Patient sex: F
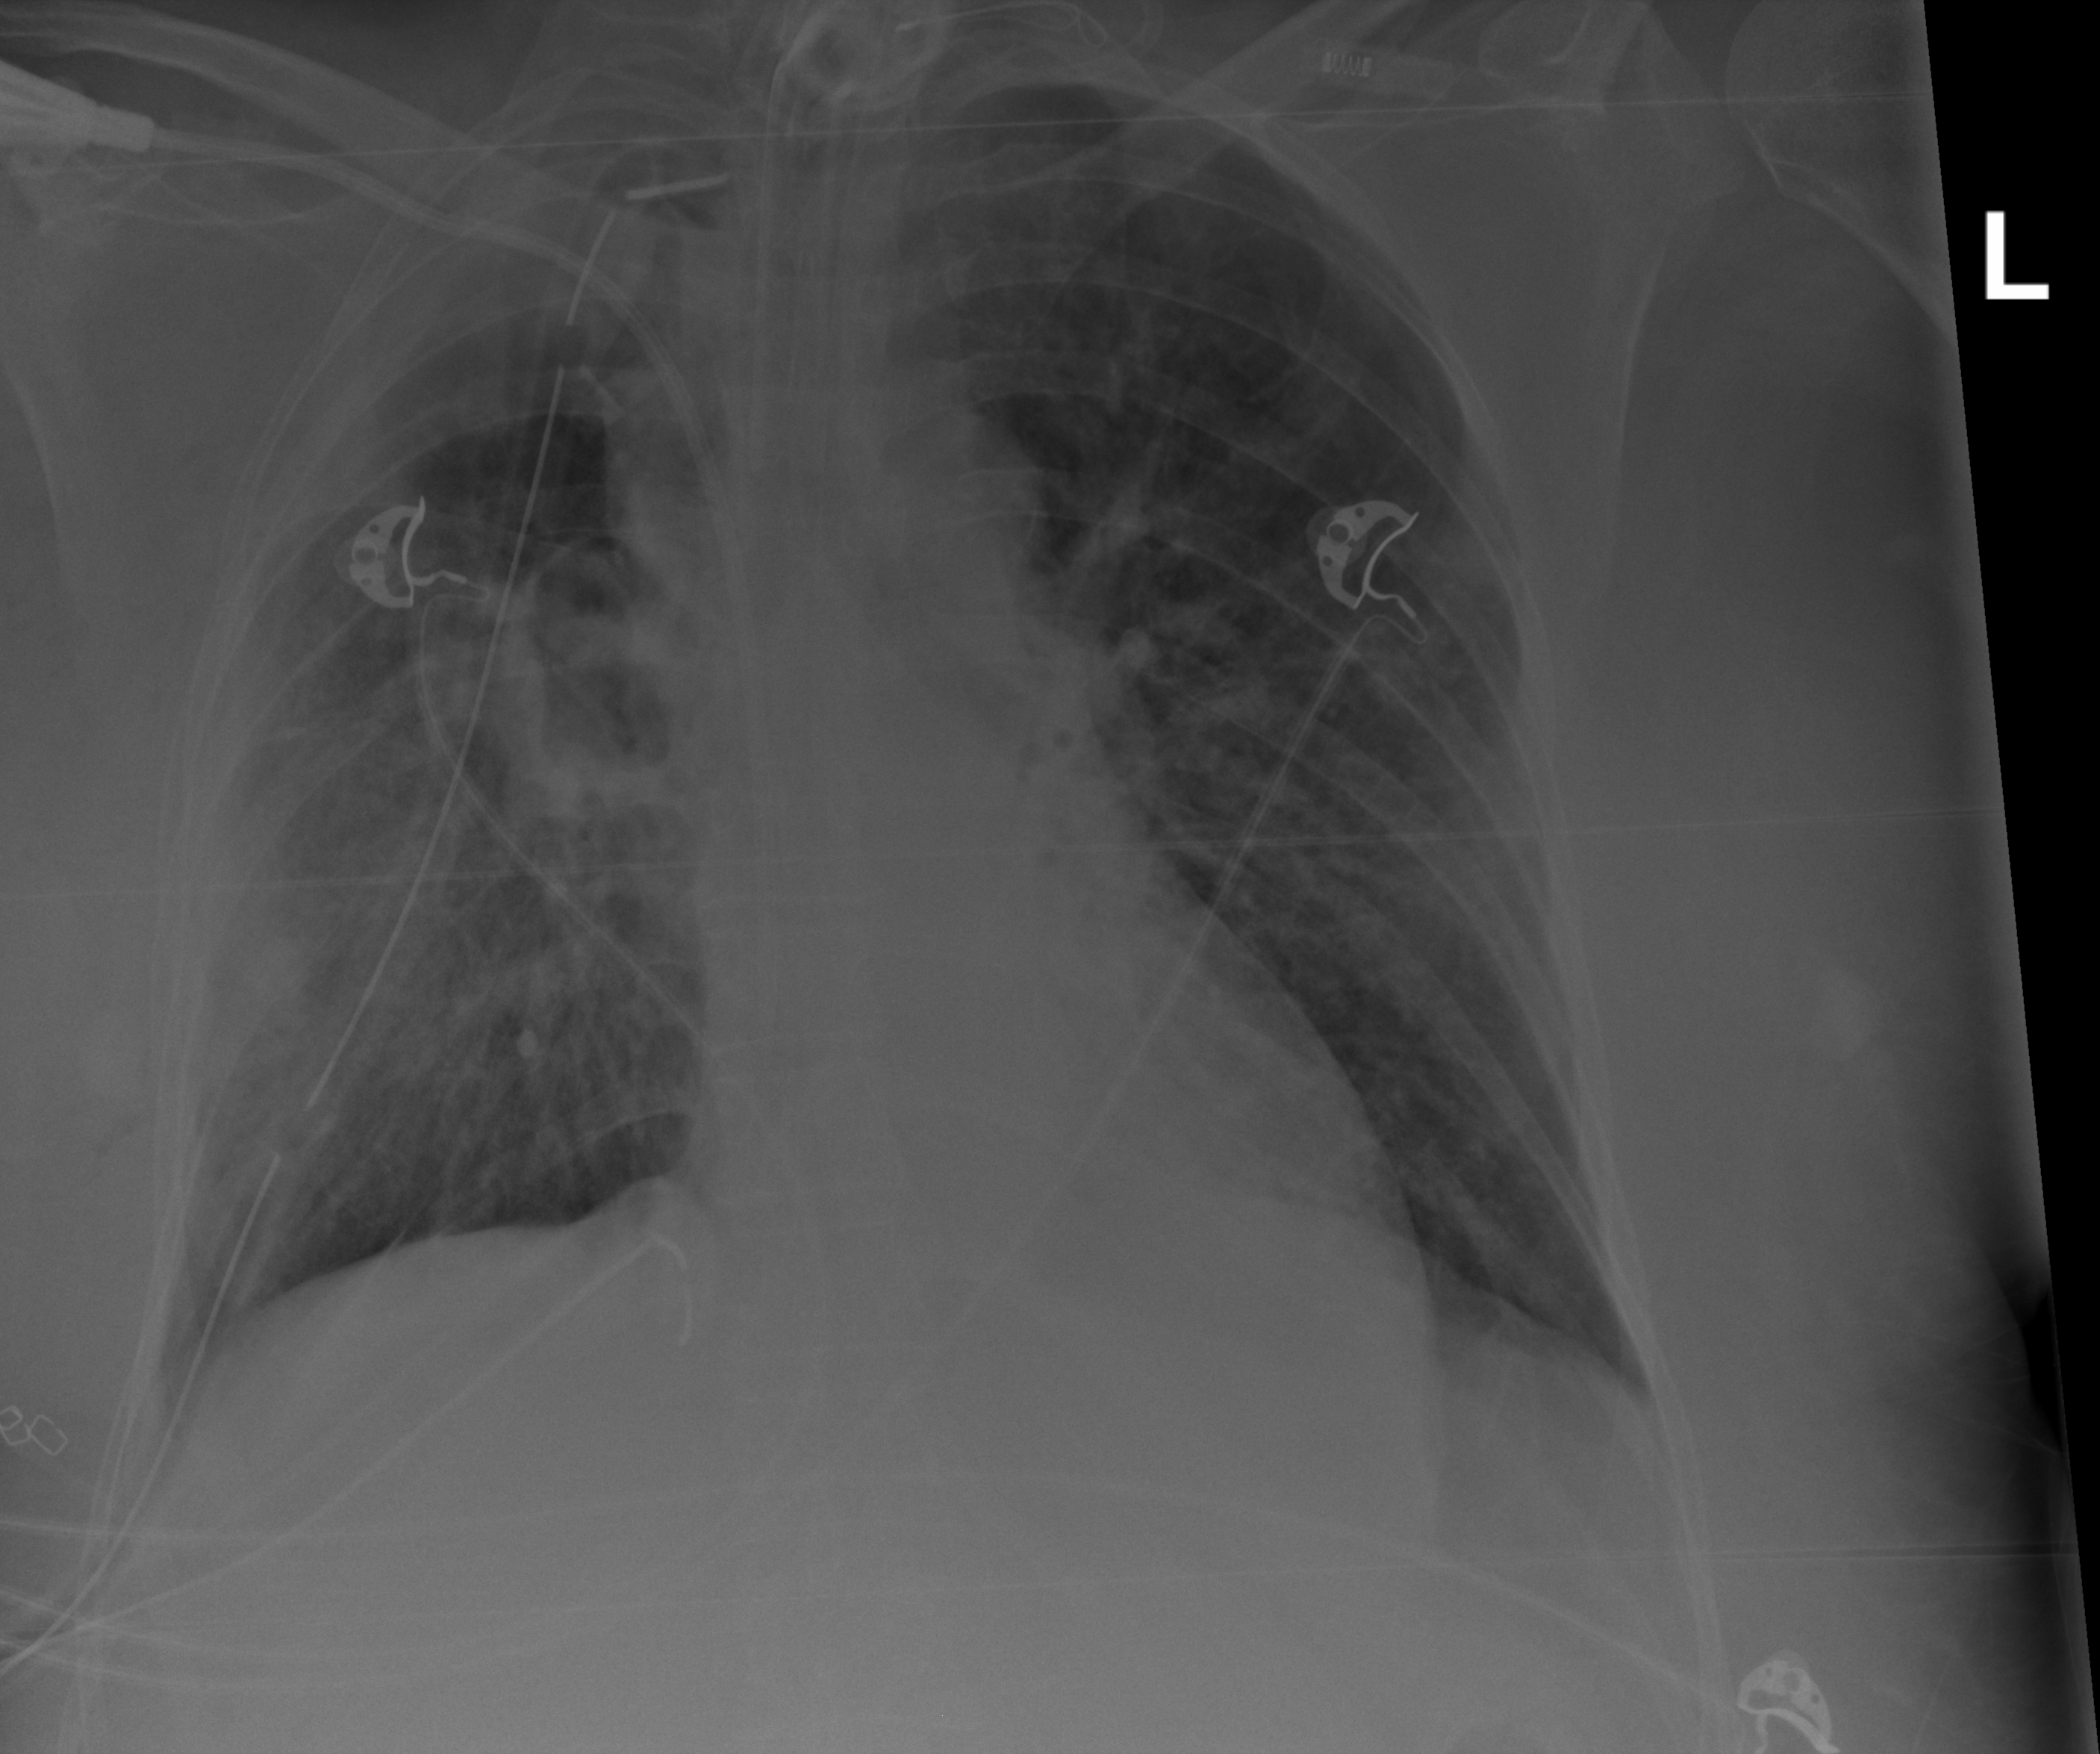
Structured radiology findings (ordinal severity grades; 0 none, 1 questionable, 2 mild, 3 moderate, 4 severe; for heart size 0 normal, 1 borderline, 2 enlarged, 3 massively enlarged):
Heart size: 0
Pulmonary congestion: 2
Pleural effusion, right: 2
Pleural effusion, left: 0
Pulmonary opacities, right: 3
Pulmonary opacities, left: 2
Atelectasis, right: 3
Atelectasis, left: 2